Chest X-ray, PA view. Patient: 50 years old, sex M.
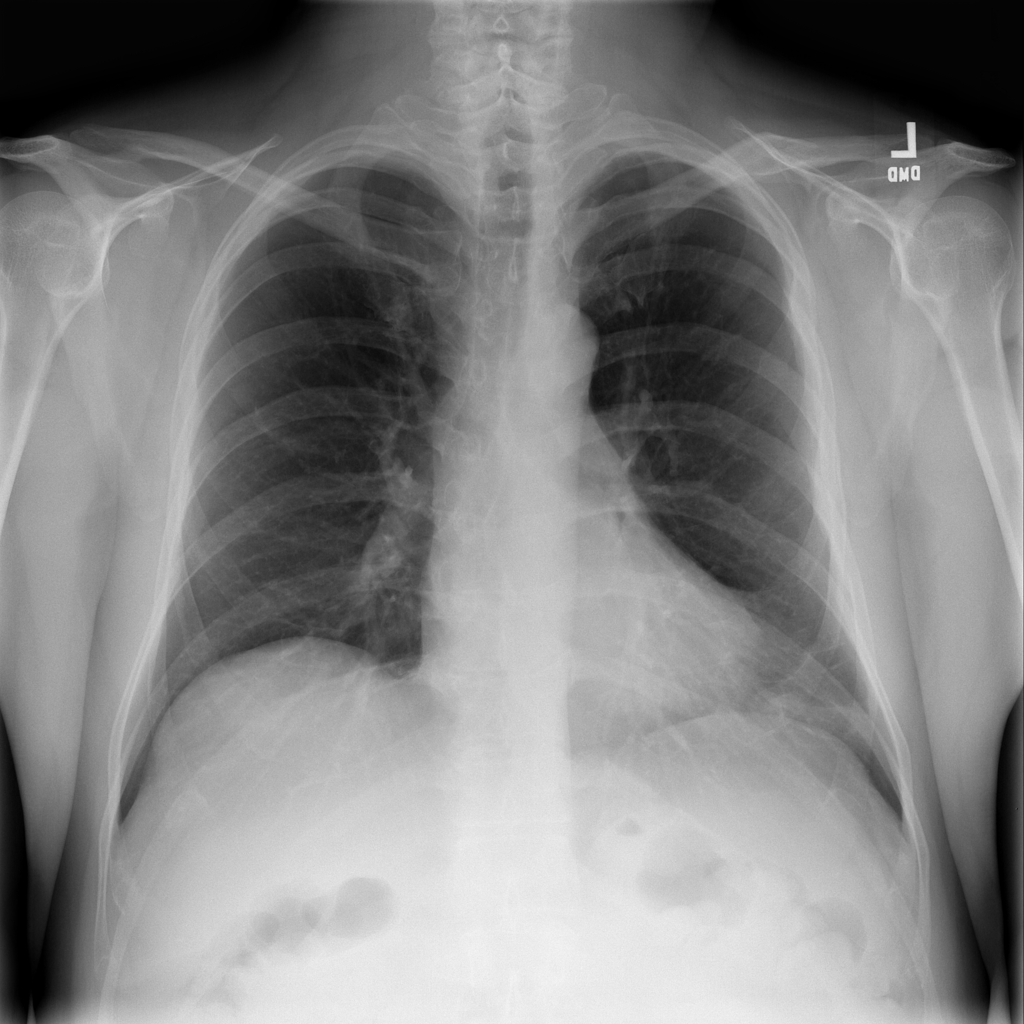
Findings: No Finding